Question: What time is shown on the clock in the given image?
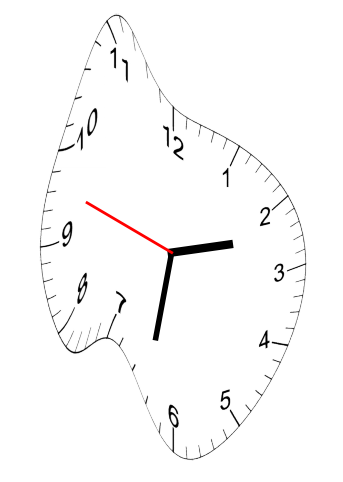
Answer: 02:31:48